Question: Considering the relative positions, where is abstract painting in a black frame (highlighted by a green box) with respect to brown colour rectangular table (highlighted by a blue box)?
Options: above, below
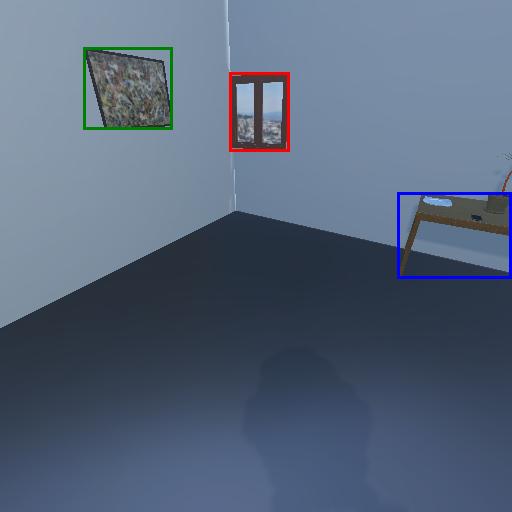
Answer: above